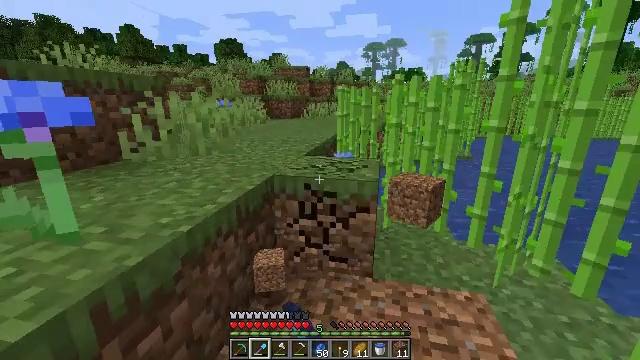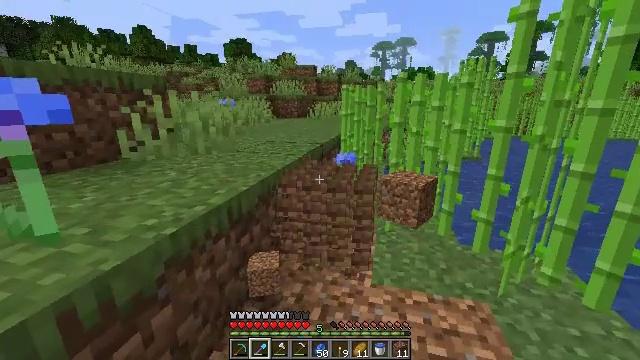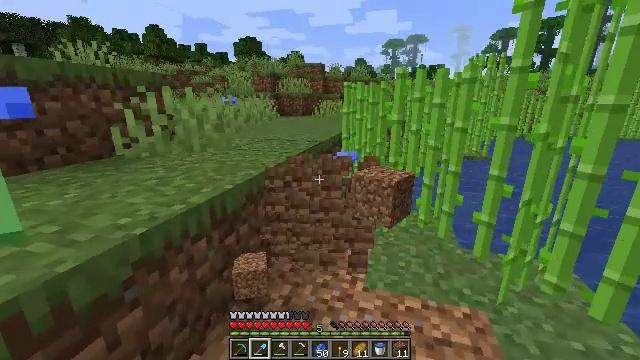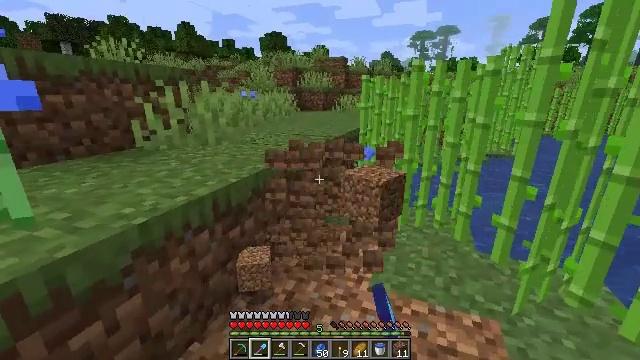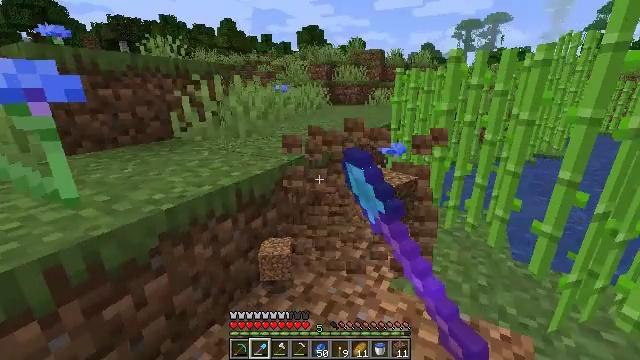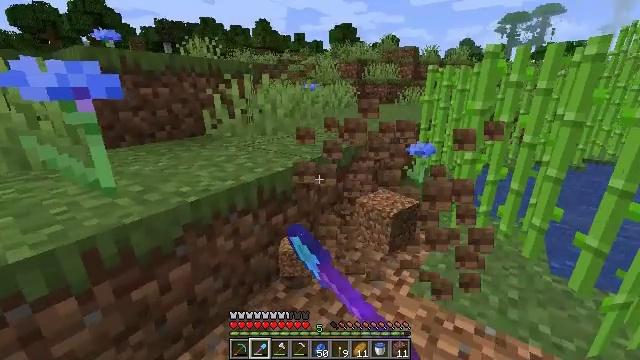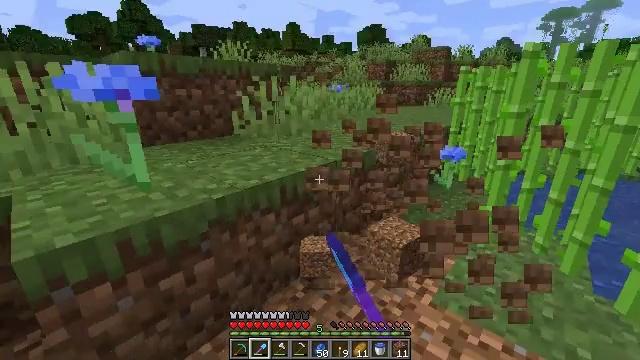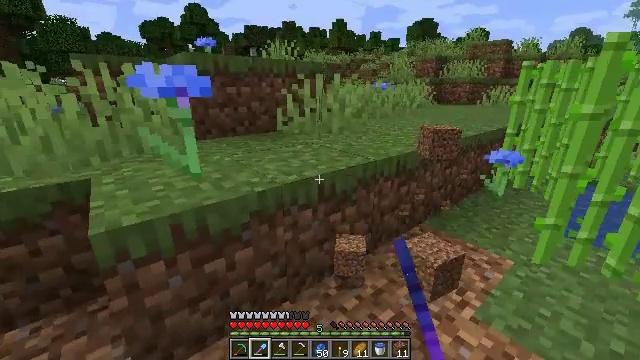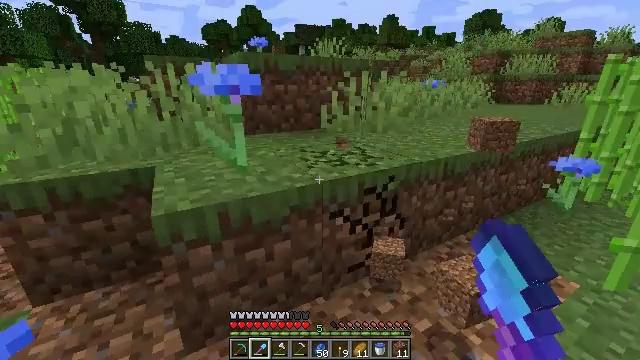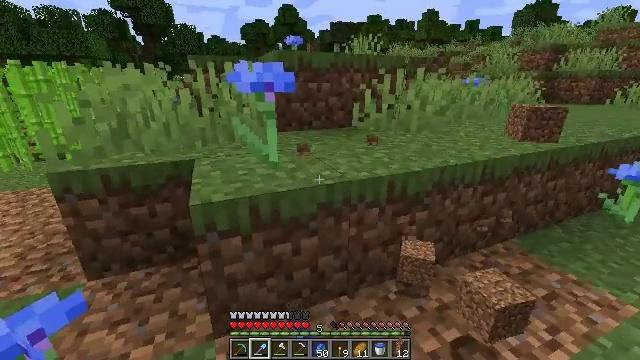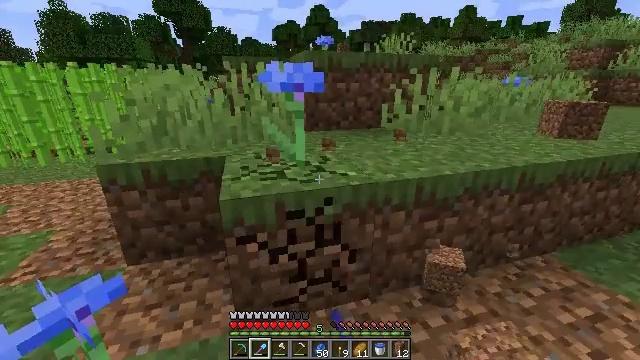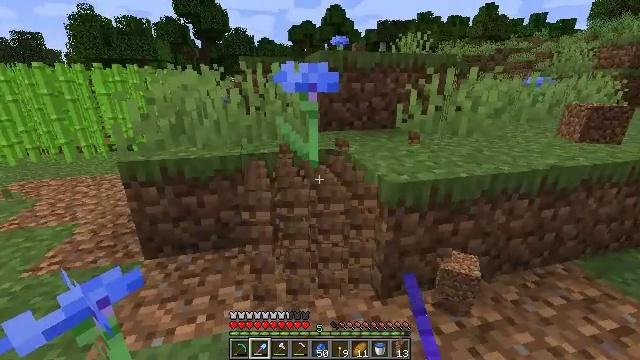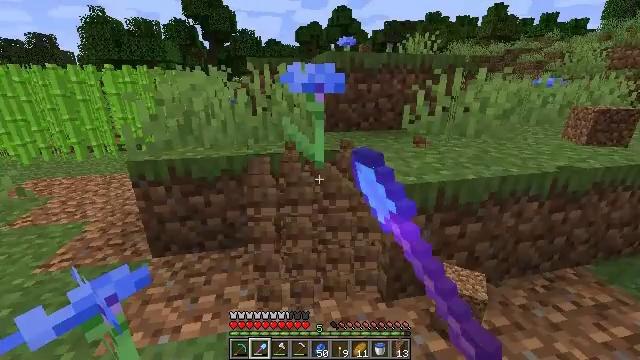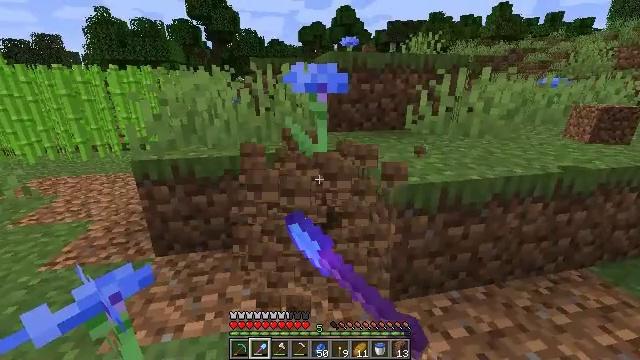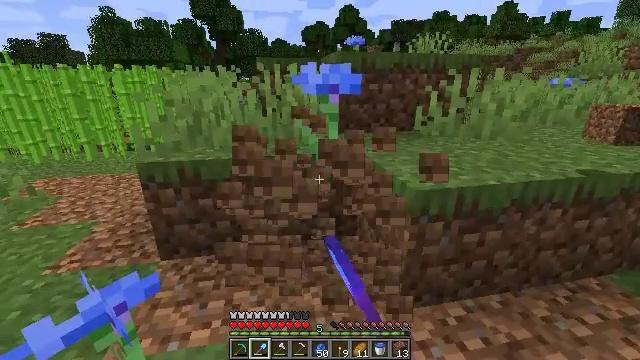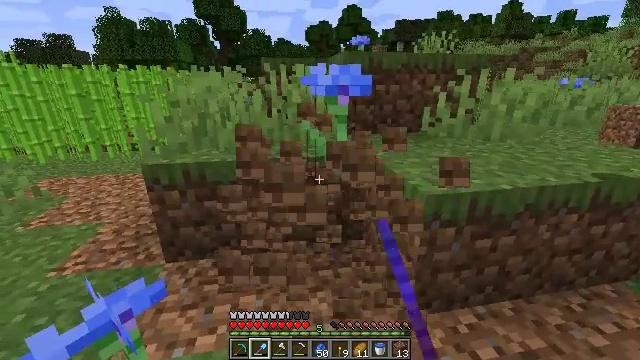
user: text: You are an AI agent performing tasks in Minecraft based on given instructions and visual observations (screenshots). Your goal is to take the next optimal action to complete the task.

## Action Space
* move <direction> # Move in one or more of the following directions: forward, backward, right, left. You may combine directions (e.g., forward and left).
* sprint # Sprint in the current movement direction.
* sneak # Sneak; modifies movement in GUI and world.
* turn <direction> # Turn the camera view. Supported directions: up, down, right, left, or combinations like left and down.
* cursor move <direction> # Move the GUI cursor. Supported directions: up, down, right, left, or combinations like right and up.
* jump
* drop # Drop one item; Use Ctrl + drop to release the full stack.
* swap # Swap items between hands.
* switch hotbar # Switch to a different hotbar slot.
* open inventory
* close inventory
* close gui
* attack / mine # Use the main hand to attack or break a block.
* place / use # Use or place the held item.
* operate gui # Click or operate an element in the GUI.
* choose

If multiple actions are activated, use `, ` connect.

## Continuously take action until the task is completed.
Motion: motion action
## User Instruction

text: Collect the grass block using a shovel.
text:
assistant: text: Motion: move forward and move right, turn left, attack / mine
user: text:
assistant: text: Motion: move right, turn left, attack / mine
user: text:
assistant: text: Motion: turn left and down, attack / mine
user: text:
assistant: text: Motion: turn left and down, attack / mine
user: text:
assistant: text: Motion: turn left, attack / mine
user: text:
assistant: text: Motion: turn left, attack / mine
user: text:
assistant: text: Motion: turn left, attack / mine
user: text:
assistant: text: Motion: turn left, attack / mine
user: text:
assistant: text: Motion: turn left, attack / mine
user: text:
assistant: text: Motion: turn left, attack / mine
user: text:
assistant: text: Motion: turn left, attack / mine
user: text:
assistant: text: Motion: turn left, attack / mine
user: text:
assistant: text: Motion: attack / mine
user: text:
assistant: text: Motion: move forward and move left, attack / mine
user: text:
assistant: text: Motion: move forward and move left, attack / mine
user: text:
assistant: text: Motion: move forward and move left, attack / mine
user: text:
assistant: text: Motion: move forward and move left, turn left, attack / mine
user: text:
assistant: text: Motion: move left, turn left, attack / mine
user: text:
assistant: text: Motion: turn left, attack / mine
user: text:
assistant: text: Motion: attack / mine
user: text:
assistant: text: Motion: attack / mine
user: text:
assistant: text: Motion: move forward and move left, attack / mine
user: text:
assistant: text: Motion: move forward and move left, turn right, attack / mine
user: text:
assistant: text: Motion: move forward and move left, turn right, attack / mine
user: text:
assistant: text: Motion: move forward and move left, turn right, attack / mine
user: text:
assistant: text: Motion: move forward and move left, turn right, attack / mine
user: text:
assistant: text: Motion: move forward and move left, turn right, attack / mine
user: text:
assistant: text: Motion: turn right, attack / mine
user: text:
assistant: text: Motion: turn right, attack / mine
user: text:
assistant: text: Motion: turn right, attack / mine